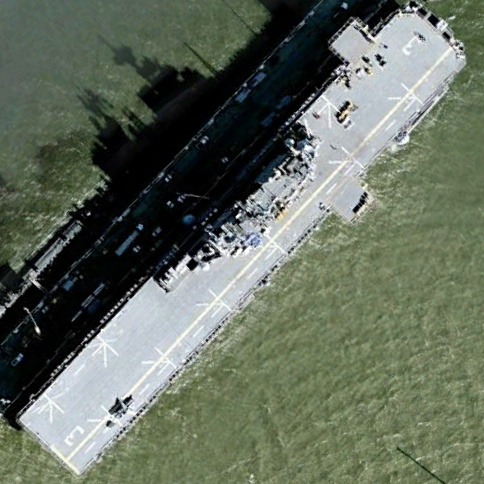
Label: assault